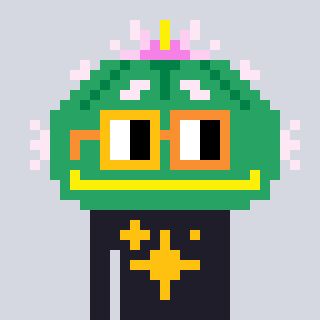
a pixel art character with square yellow and orange glasses, a peyote-shaped head and a grayscale-colored body on a cool background